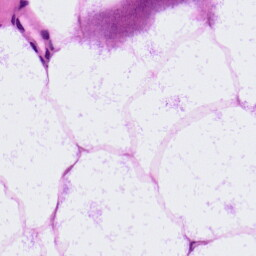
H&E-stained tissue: LymphNode